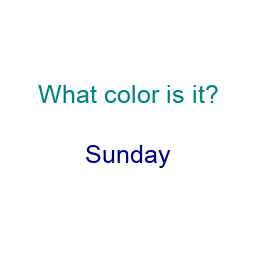
Color: navy
Background color: white
Question text color: teal